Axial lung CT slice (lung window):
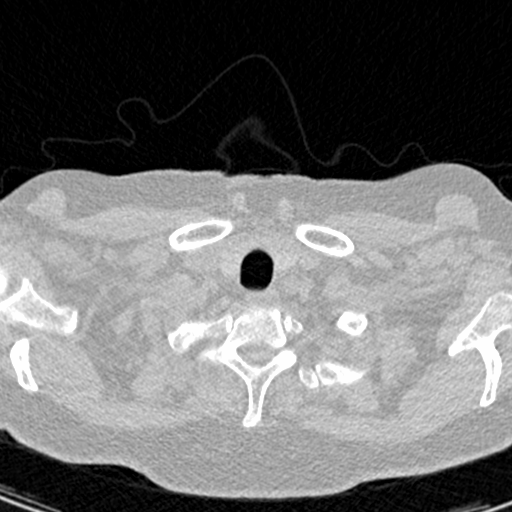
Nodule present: no